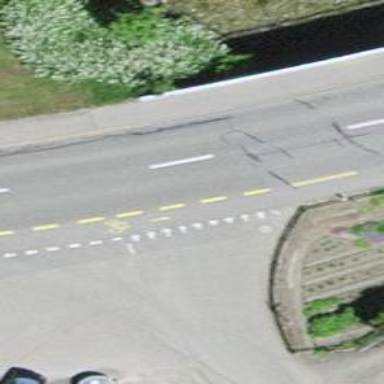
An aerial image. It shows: Road with "give way" sign.